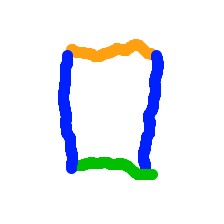
Shape: rectangle